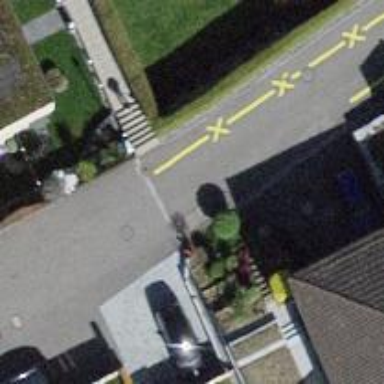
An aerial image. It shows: Set of steps on the road.